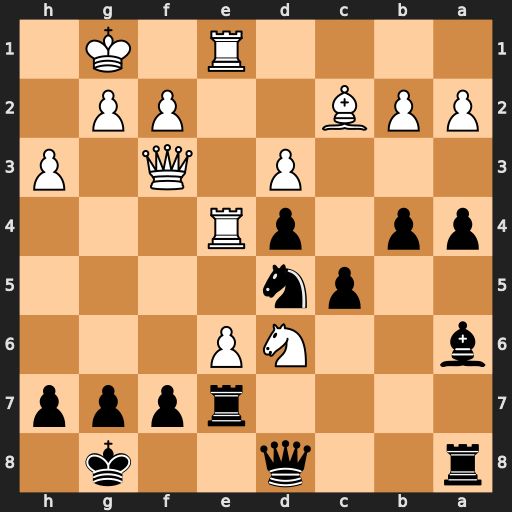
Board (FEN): r2q2k1/4rppp/b2NP3/2pn4/pp1pR3/3P1Q1P/PPB2PP1/4R1K1
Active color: b
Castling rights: -
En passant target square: -
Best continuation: Qxd6 exf7+ Rxf7 Re8+ Rf8 Rxa8 Rxa8